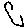
Label: car